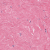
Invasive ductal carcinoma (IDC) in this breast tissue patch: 0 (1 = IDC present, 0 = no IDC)